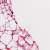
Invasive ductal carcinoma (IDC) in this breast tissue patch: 0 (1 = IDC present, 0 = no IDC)